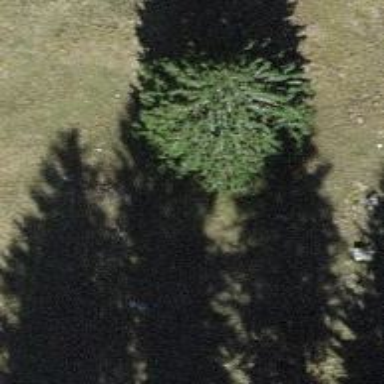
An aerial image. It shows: Needle-leaved tree in nature.